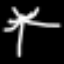
Label: palm tree